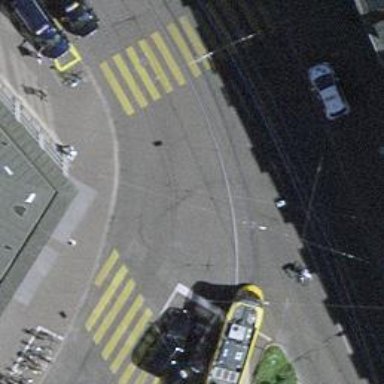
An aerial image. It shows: Tram level crossing on railway.